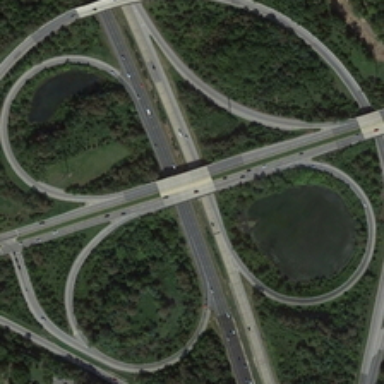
The ease of the road is surrounded by land .